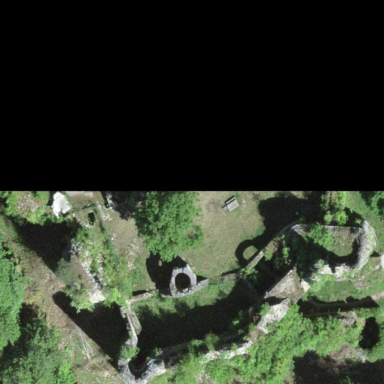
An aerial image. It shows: Historic castle building.